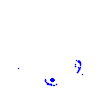
Particle: pion